Question: I have a little button which i want to rotate when i click on it.
I tried the most direct way, which in my opinion is:
'$(this).rotate(45);'
This is the way it looks in my code:
'''
$(document).ready(function() {
$(function() {
$('.fa-plus-circle').click(function() {
$(this).rotate(45);
});
});
});
'''
I went to my browser and opened the console and this is what i saw there:

I tried changing the jquery library from the latest to 1.7.2, that didn't work either. I tried using something different after, I used
'$(this)slideUp'
And yup, that worked for some reason. It seems to have trouble with "rotate".
Thanks in advance,
Kevin
<URL>
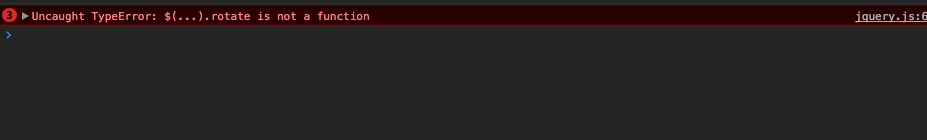
Answer: There is no method like 'rotate()' in jQuery. You need to use <URL> method to apply 'transform'.
'''
$(this).css('transform','rotate(45deg)');
'''